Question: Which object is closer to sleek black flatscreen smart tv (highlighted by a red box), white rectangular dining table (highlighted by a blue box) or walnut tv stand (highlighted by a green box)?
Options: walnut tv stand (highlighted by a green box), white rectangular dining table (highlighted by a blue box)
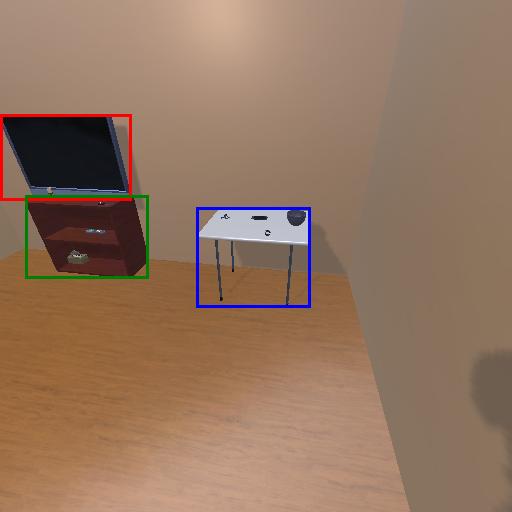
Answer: walnut tv stand (highlighted by a green box)